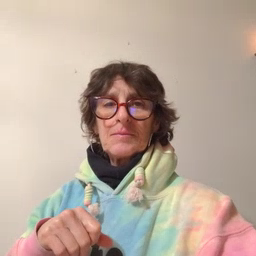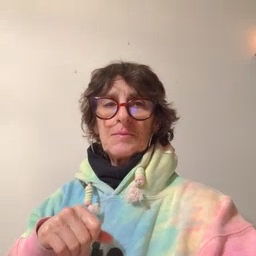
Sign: yes